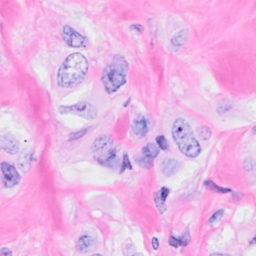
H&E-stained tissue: Breast